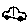
Label: car